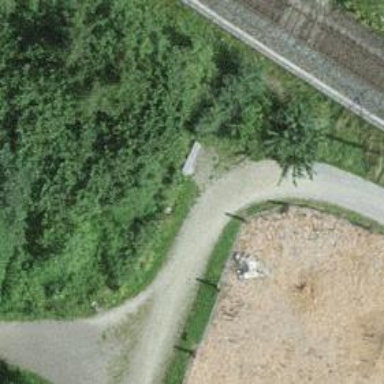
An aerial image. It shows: Bench.